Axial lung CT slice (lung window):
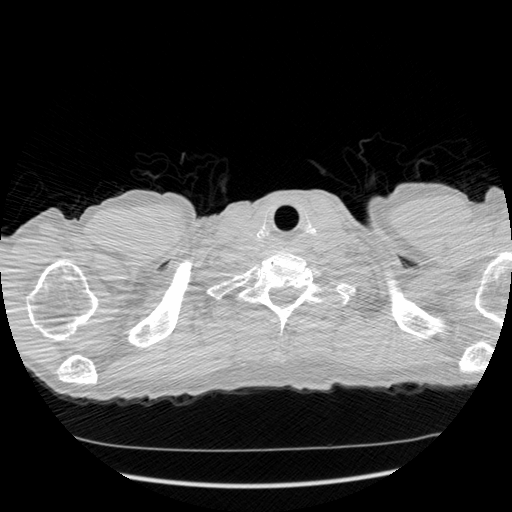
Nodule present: no